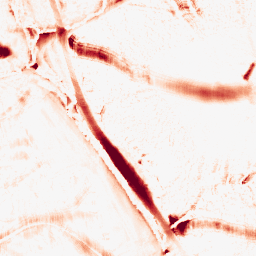
Category: morphological
Decomposition family: morphological_ellipse
Decomposition parameters: operation: opening
width: 30
height: 20
Upsampling method: regularized
Upsampling parameters: scale: 2
lambda_reg: 0.001
Upsampling scale: 2